Sex: F
Age: 66
Scanner: Avanto
Primary tumour origin: Ca Mammae
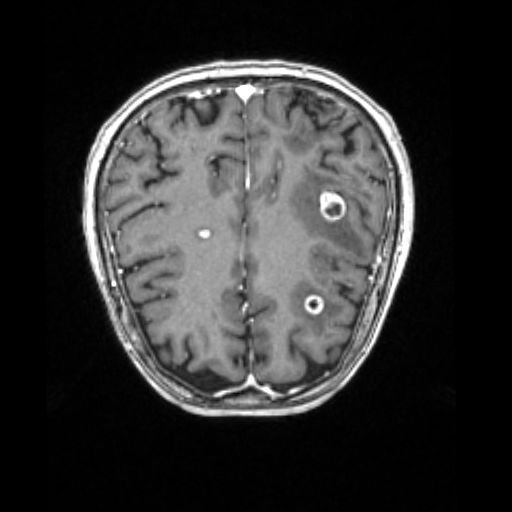
Segmented lesion volume (cc): 3.691
Number of lesion components: 7